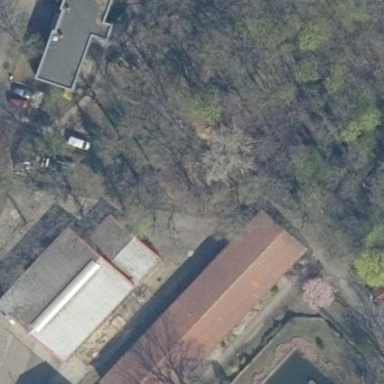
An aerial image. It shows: Building.